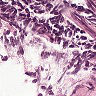
Metastatic tissue present: no